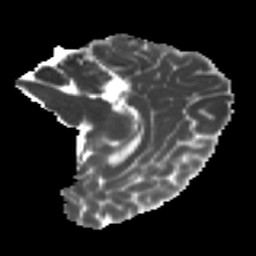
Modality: MD
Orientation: sagittal
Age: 26
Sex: female
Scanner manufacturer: ge
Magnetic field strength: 3 T
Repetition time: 7.8 s
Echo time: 0.0606 s